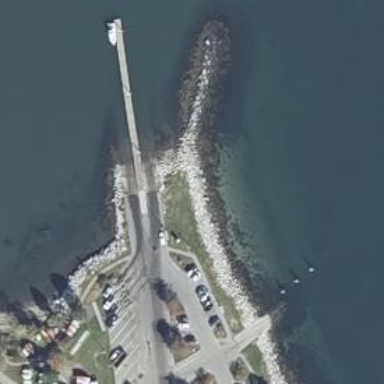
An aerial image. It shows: Slipway on service road designed for leisure land access.